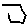
Label: hexagon